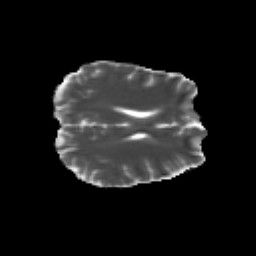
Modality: MD
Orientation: axial
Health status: healthy
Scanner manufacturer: siemens
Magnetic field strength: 3 T
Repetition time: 10 s
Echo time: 0.092 s